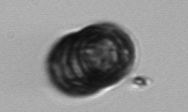
Label: Paralia_sulcata